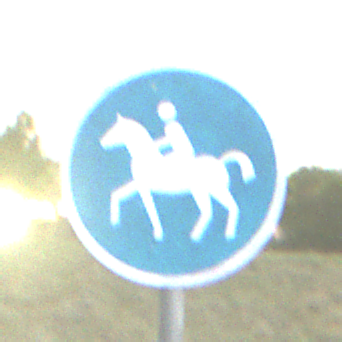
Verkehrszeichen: Reitweg
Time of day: Night
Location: Outdoor (Nature)
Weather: Overcast
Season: NotSpecified
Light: Artificial